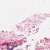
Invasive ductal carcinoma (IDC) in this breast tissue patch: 0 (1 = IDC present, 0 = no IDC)